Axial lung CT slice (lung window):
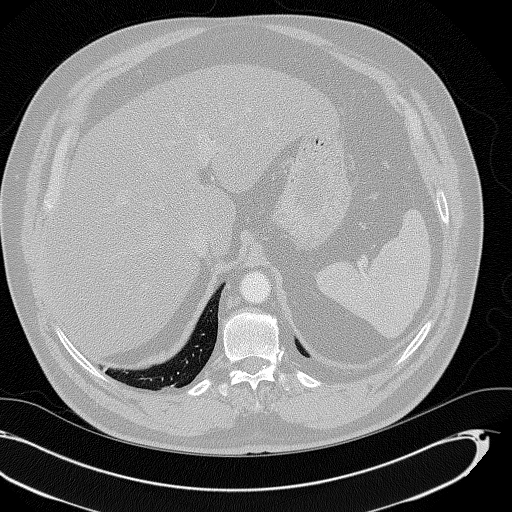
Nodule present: no